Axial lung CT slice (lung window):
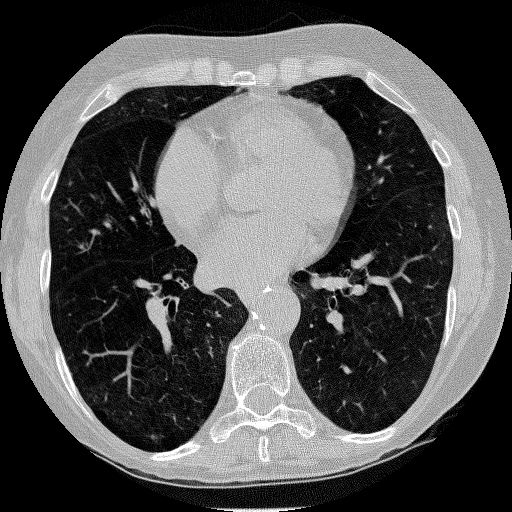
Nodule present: no